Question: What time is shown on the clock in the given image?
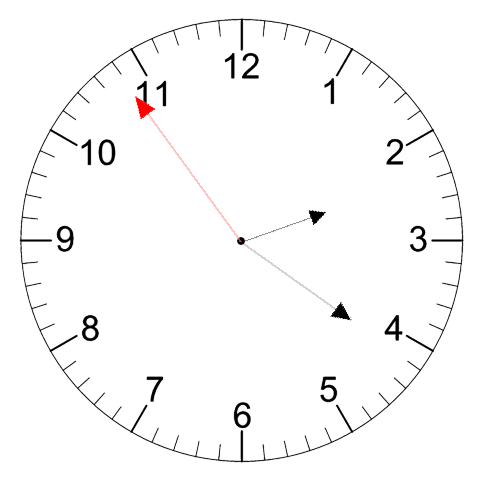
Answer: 02:20:54